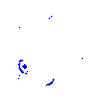
Particle: proton